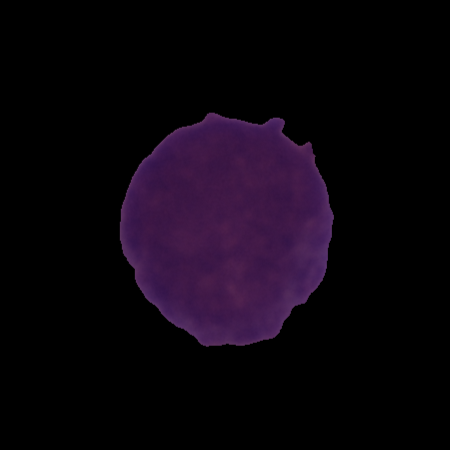
Label: healthy